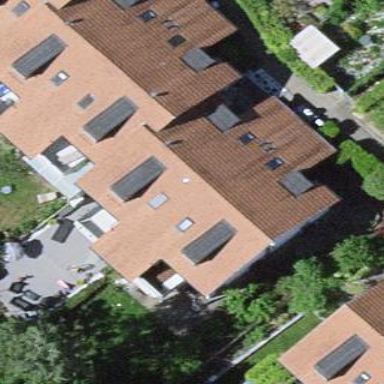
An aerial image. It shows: Terrace building.